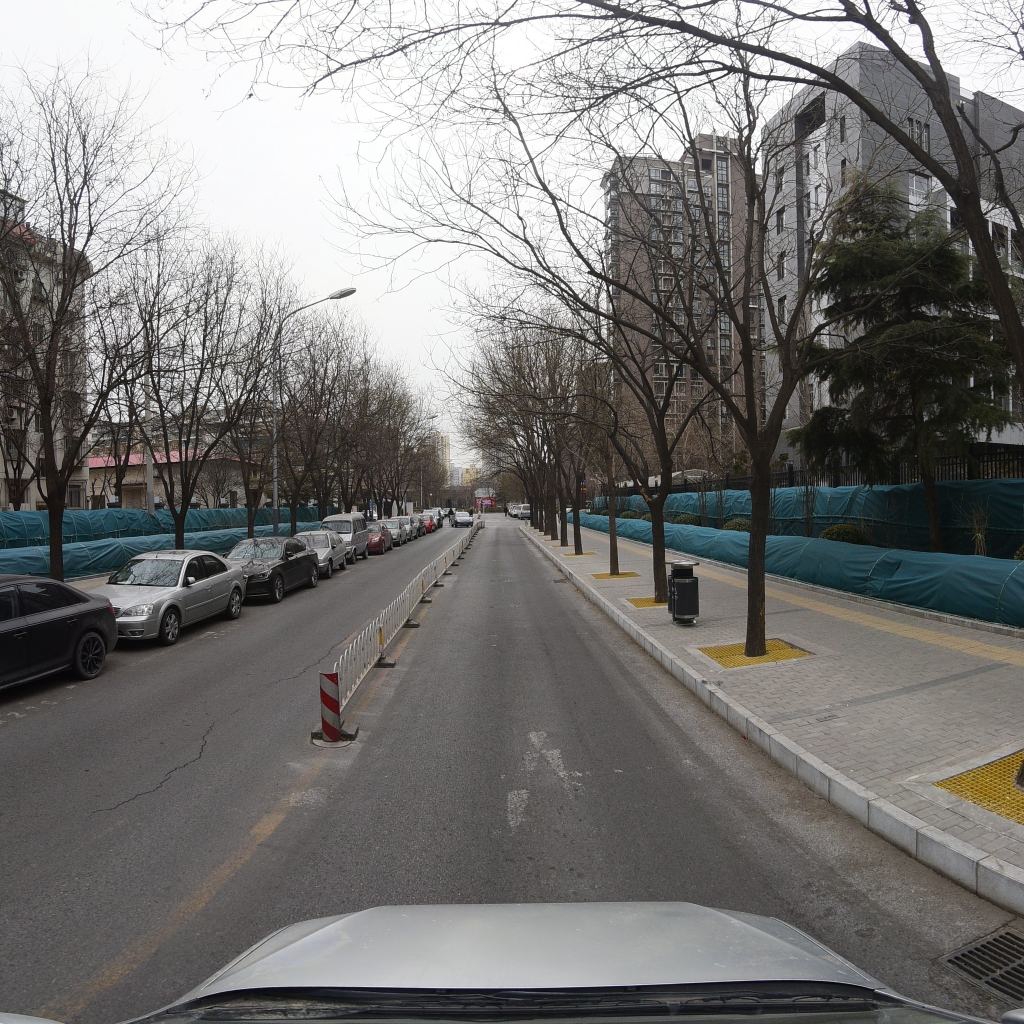
Region: Fengtai
Road damage annotations: longitudinal crack, longitudinal crack